Field crop: maize
Growth stage: 2
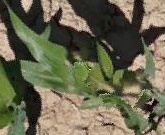
Species: maize